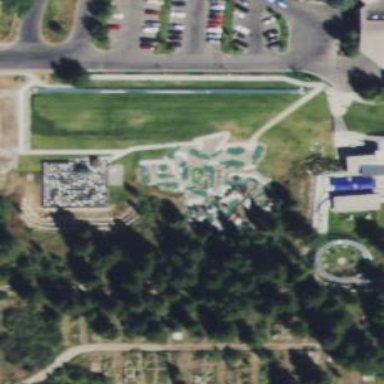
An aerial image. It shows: Miniature golf course.